Question: So, a solution I created threw this exception: 'jdbc.SQLServerException: The result set has no current row' on the line marked in the below code.
'''
public String get64BitEncodedImageBySiteID(int siteID){
try {
Class.forName("com.microsoft.sqlserver.jdbc.SQLServerDriver");
Connection conn = DriverManager.getConnection(url, userName, password);
Statement stmt = conn.createStatement();
ResultSet rs = stmt.executeQuery( "SELECT SitePicture FROM SiteTable WHERE SiteID ="+siteID );
rs.next();
// The above line has since been moved to the if statement below where you can see it commented out,
// which prevents the exception from occuring but still doesn't fix the fact that the row is not being found.
if(/*rs.next() &&*/ rs.getBytes("SitePicture")!=null){ // EXCEPTION THROWN HERE!
byte ba[] = rs.getBytes("SitePicture");
return new sun.misc.BASE64Encoder().encodeBuffer(ba);
}
else {return null;}
} catch (Exception ex) {
ex.printStackTrace();
}
return null;
}
'''
The method above, in the instance the exception was thrown, is taking a genuine siteID (22379) from an Entity object pulled directly from the same table. When using 'System.out.println(siteID);' during this method, it declared that number to still be correct, ie still 22379. I've checked directly with the SQL server by running an identical statement in SQL Server, so I know the row exists in the table, but for some reason it is not being found. Image below.

So the problem is, the ResultsSet 'rs' is not finding the row even though I know that it's there. Does anyone have any helpful insights?
Clarification:
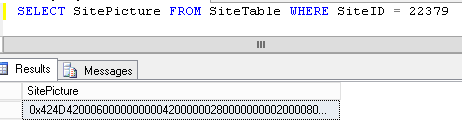
Answer: This turned out to be a local mistake, but I'll post the solution anyway because this situation has some educational value.
As I've learned from @Ralph's comment to <URL>, eliminating "the impossible" is a good way for such problems.
After avoiding the risk of 'siteID' being wrong (by hardcoding it), we have a following situation:
- 'SiteID'- 'ResultSet'-